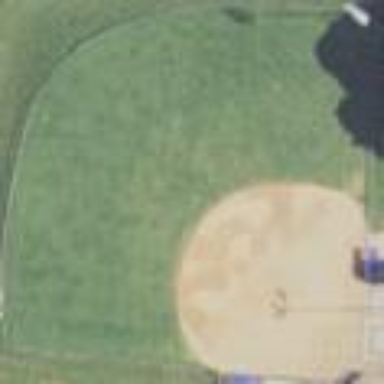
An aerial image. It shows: Baseball pitch for leisure land.